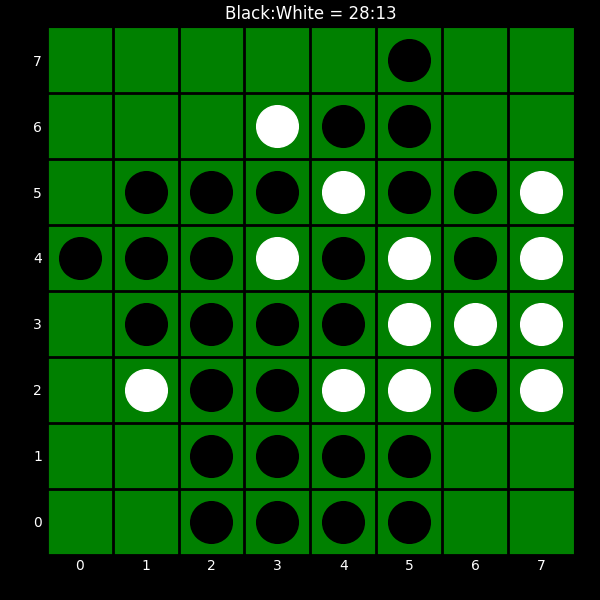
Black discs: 28
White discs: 13